Aerial crown-view tile of a tropical tree (Barro Colorado Island, Panama), acquired 20250512:
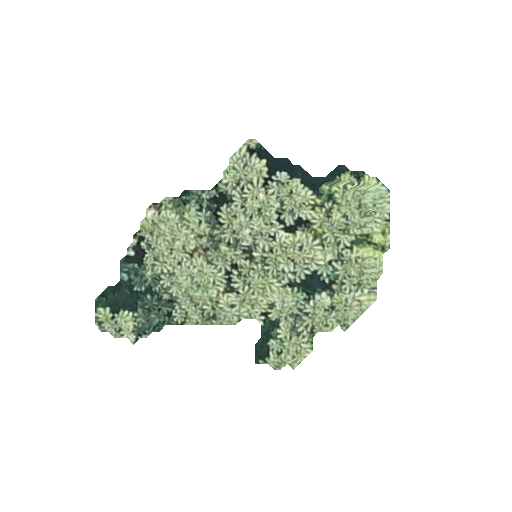
Species: Cecropia insignis
GBIF accepted scientific name: Cecropia insignis
Crown area: 60.057 m²